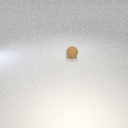
small brown rubber sphere